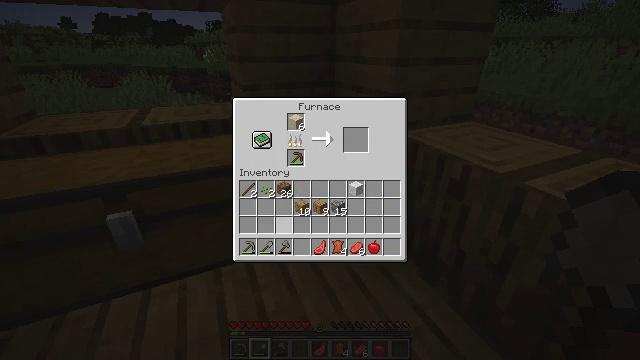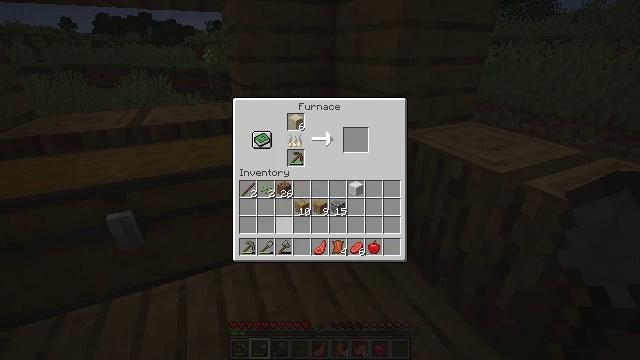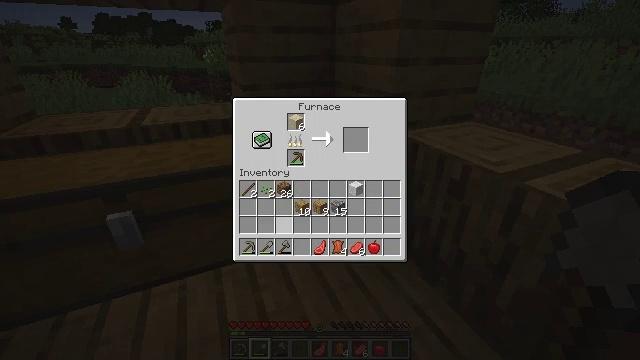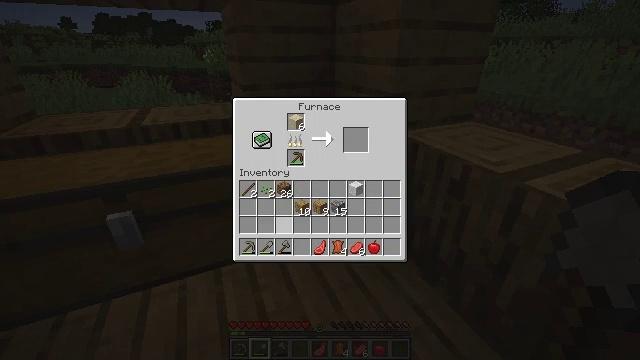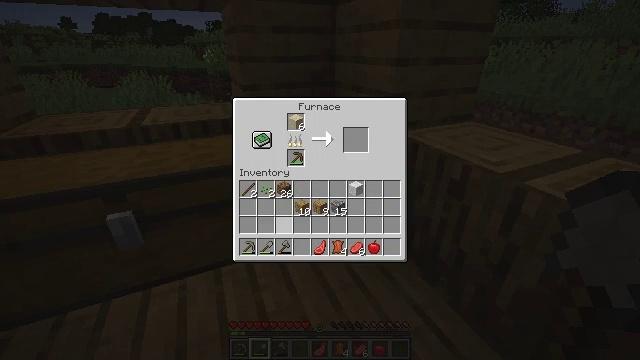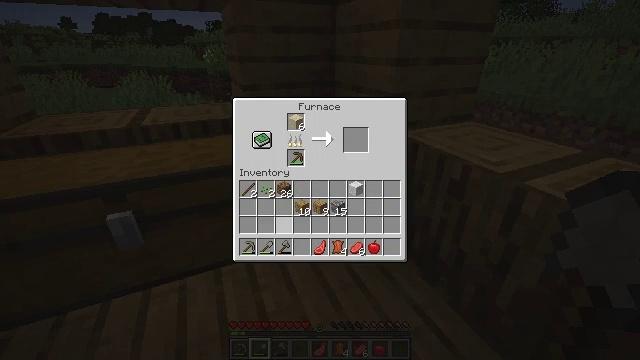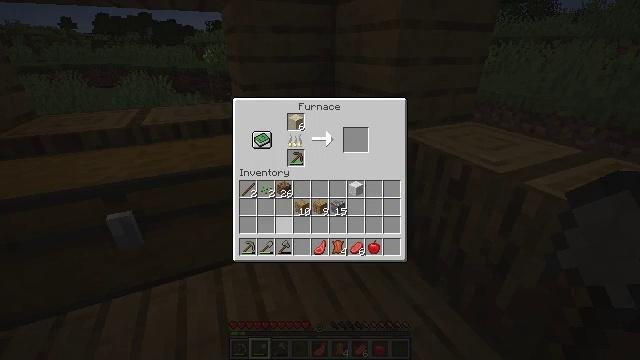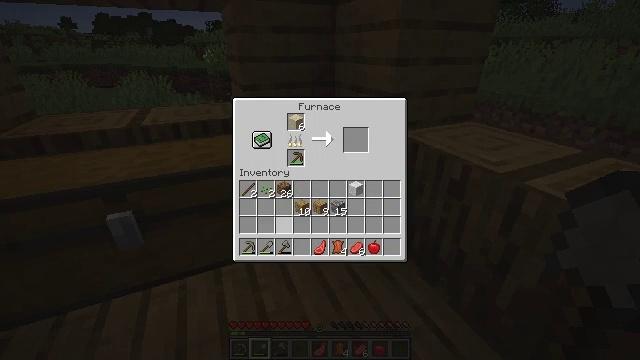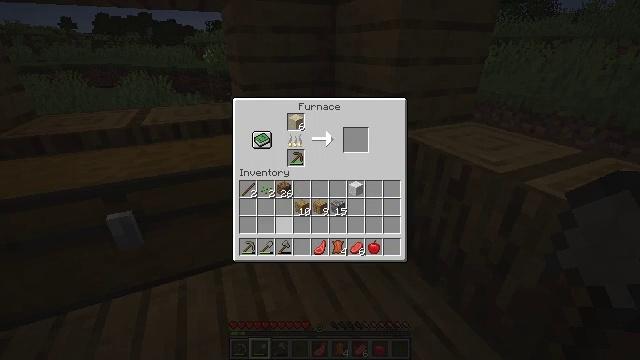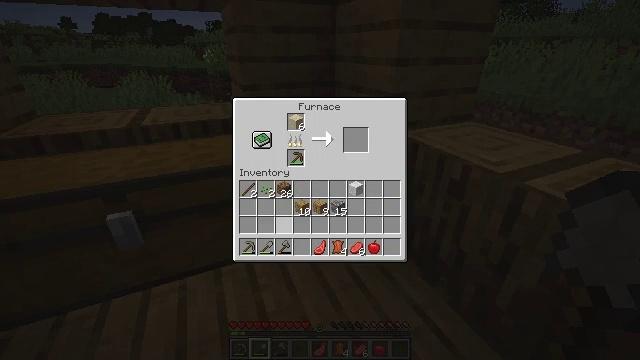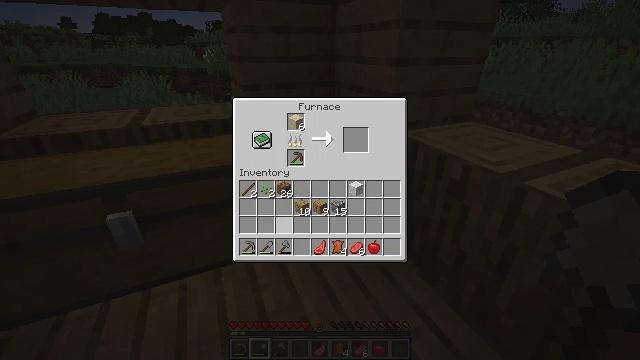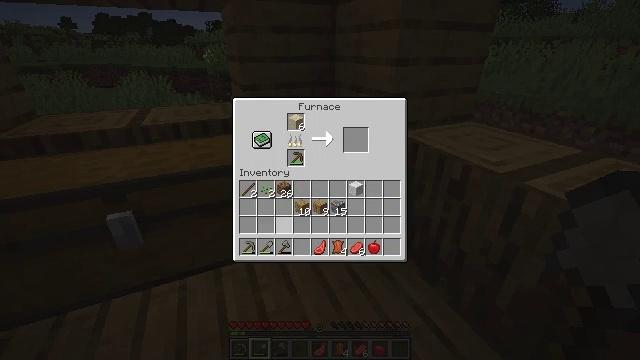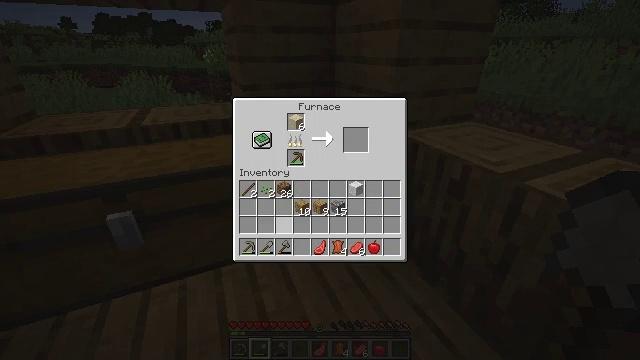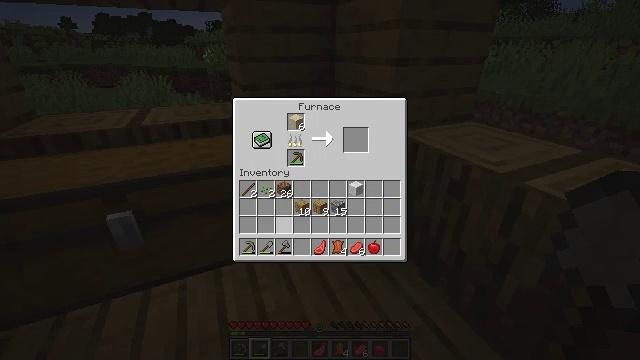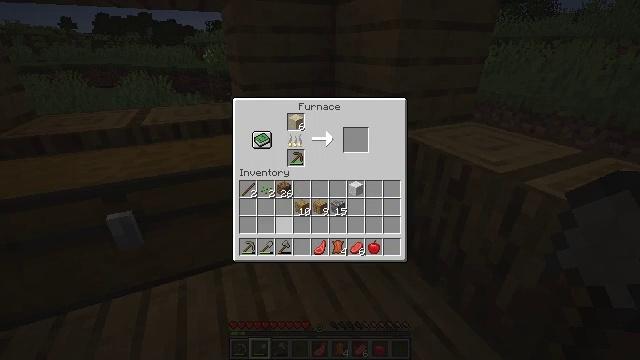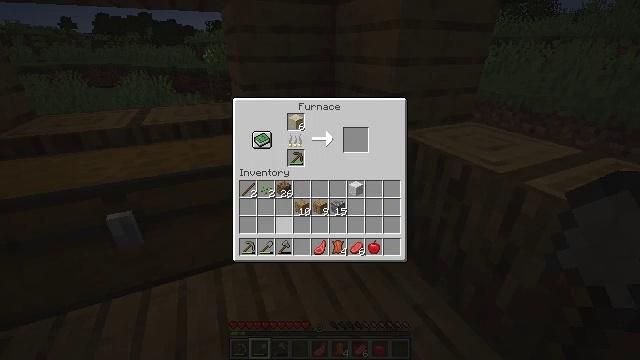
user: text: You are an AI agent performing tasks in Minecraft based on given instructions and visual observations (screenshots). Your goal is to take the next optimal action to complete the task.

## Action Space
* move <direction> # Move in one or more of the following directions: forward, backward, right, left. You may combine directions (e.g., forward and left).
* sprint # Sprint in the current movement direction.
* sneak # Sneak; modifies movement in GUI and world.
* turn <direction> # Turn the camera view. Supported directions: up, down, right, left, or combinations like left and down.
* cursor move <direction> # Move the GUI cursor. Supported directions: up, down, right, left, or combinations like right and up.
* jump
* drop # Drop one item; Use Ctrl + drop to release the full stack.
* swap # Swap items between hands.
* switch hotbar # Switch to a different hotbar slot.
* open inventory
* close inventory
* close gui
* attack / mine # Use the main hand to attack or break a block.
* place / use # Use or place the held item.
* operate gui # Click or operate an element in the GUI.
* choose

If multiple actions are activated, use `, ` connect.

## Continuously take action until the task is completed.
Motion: motion action
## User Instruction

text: craft item air
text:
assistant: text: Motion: no_op
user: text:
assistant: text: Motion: no_op
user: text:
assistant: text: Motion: no_op
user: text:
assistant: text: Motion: no_op
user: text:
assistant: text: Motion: no_op
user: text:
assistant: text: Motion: no_op
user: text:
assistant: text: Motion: no_op
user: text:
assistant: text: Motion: no_op
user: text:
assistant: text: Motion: no_op
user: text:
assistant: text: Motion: no_op
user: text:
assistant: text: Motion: no_op
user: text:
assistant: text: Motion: no_op
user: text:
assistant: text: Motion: no_op
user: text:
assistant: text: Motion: no_op
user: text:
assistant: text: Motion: no_op
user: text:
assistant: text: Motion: no_op
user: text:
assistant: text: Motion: no_op
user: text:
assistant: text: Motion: no_op
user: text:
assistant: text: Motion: no_op
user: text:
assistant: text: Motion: no_op
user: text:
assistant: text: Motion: no_op
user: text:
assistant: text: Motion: no_op
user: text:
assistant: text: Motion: no_op
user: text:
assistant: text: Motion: no_op
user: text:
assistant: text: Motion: no_op
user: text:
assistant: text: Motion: no_op
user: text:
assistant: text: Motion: no_op
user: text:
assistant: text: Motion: no_op
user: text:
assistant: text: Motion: no_op
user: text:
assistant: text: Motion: no_op